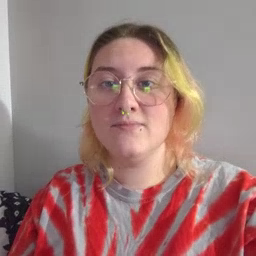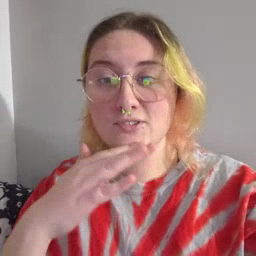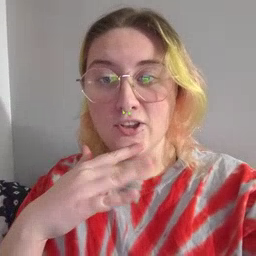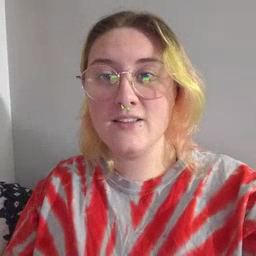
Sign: dirty